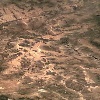
Label: land